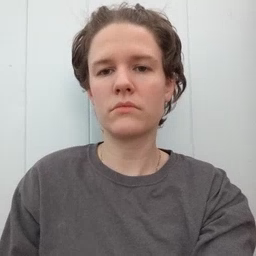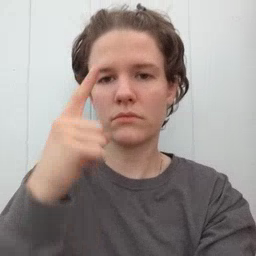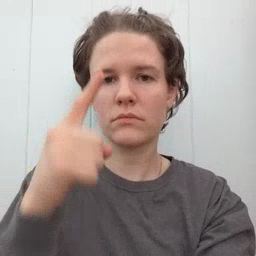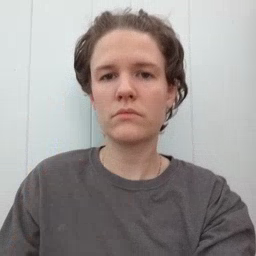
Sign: for